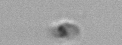
Label: detritus